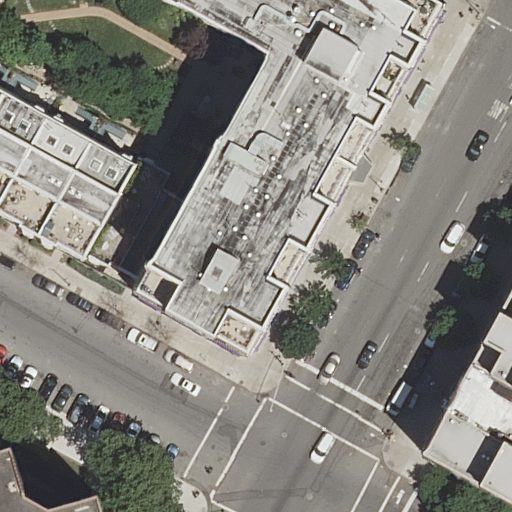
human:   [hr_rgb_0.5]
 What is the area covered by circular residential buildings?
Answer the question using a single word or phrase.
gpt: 0m2

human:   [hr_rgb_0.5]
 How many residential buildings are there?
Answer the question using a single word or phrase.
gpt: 5

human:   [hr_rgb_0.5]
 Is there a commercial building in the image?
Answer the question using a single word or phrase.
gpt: no

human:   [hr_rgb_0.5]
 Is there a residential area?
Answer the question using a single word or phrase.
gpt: yes

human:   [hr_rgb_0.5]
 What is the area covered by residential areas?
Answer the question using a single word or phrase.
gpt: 5111m2

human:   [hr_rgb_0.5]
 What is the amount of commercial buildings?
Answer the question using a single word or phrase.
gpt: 0

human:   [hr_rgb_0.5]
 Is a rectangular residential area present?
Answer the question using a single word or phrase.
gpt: yes

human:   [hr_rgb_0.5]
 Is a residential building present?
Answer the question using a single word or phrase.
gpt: yes

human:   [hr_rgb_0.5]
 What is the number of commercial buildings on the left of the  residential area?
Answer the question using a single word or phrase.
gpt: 0

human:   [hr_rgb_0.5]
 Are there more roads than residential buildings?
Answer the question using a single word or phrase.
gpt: no

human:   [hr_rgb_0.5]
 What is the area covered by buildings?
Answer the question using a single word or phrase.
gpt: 2953m2

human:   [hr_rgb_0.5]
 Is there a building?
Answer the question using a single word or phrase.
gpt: yes

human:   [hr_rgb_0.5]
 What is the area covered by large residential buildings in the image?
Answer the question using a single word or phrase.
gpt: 2067m2

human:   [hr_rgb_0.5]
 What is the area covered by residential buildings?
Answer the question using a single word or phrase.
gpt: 2953m2

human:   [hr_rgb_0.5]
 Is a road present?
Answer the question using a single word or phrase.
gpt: yes

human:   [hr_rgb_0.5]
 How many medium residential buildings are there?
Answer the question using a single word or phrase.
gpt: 3

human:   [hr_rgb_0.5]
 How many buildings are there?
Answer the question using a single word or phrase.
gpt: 5

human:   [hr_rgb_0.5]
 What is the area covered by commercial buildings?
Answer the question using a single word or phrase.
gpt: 0m2

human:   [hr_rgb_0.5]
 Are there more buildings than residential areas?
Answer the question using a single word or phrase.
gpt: yes

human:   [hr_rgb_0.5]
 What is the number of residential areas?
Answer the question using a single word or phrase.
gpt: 1

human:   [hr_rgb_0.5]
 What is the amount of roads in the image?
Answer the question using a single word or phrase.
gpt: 4

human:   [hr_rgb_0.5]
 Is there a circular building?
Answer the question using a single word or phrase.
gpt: no

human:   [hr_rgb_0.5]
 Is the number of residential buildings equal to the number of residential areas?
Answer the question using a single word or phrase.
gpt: no

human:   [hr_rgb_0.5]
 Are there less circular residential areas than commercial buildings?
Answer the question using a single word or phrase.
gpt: no

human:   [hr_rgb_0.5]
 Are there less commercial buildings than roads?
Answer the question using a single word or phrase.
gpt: yes

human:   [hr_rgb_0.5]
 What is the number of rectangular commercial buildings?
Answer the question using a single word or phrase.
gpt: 0

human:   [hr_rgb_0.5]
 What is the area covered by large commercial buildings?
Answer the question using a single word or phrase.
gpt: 0m2

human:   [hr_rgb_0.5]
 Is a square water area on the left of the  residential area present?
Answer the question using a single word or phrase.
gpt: no

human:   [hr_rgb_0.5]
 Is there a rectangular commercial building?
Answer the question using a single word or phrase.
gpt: no

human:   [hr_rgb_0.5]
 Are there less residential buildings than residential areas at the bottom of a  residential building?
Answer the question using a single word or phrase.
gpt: no

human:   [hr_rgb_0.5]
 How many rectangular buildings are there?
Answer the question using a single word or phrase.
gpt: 0

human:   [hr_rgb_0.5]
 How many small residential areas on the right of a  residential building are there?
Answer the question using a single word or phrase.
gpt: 0

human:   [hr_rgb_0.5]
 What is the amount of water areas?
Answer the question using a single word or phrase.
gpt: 0

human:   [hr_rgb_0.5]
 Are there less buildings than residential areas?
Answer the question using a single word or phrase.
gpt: no

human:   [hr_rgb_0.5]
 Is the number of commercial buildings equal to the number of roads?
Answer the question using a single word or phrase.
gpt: no

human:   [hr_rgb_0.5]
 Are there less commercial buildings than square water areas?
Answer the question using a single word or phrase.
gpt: no

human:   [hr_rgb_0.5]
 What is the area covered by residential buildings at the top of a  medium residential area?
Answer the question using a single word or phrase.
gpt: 0m2

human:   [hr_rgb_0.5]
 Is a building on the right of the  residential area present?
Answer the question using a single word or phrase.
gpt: yes

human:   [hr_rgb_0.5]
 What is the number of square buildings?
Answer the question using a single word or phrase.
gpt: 0

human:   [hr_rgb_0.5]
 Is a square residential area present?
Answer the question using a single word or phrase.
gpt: no

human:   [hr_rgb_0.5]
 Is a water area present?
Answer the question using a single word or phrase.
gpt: no

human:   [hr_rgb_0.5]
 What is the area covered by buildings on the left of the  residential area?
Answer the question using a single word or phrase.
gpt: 0m2

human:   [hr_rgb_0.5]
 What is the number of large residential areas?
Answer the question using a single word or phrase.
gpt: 1

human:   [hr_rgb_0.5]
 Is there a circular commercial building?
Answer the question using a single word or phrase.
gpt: no

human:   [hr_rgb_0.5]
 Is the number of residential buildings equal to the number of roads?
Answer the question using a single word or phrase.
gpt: no

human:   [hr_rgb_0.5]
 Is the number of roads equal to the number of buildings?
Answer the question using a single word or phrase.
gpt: no

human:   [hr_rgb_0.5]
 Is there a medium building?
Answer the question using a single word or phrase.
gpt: yes

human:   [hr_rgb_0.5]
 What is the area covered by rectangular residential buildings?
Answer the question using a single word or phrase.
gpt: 0m2

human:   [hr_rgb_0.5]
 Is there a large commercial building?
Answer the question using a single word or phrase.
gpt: no

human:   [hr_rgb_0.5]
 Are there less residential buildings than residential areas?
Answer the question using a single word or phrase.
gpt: no

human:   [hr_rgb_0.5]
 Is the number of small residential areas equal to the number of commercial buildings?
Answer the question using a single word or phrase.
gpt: yes

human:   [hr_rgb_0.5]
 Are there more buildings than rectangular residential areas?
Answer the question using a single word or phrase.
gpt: yes

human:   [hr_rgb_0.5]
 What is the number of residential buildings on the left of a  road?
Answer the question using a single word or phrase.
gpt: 1

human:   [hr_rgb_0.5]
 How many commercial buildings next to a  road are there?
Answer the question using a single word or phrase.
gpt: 0

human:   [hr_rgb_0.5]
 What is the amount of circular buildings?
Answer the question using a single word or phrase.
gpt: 0

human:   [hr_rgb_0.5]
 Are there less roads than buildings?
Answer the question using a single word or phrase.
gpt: yes

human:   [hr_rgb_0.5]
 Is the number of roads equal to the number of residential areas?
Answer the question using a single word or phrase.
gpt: no

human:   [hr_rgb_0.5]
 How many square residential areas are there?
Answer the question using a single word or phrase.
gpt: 0

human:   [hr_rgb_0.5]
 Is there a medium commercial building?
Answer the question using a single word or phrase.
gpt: no

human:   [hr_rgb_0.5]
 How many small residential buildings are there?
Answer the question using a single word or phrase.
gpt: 0

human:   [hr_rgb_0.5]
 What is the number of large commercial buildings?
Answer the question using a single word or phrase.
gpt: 0

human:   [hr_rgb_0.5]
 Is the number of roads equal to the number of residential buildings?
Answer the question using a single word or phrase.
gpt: no

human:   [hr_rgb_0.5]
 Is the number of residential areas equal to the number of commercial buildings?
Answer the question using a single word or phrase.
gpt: no

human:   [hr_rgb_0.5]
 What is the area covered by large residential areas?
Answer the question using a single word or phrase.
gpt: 5111m2